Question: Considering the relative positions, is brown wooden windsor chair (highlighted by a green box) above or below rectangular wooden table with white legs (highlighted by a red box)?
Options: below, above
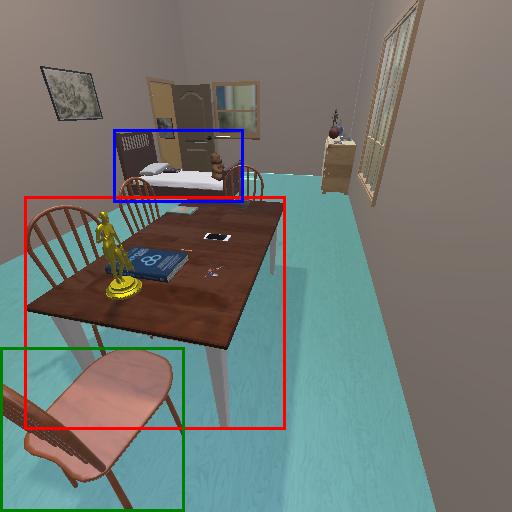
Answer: below